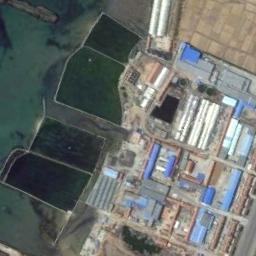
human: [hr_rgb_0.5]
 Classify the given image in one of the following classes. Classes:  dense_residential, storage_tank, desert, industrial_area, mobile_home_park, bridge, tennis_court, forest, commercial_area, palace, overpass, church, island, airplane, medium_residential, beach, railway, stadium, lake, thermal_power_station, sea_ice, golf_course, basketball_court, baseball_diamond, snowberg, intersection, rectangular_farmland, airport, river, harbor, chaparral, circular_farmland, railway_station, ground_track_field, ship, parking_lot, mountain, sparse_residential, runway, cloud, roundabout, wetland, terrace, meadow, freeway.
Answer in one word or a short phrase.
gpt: industrial_area